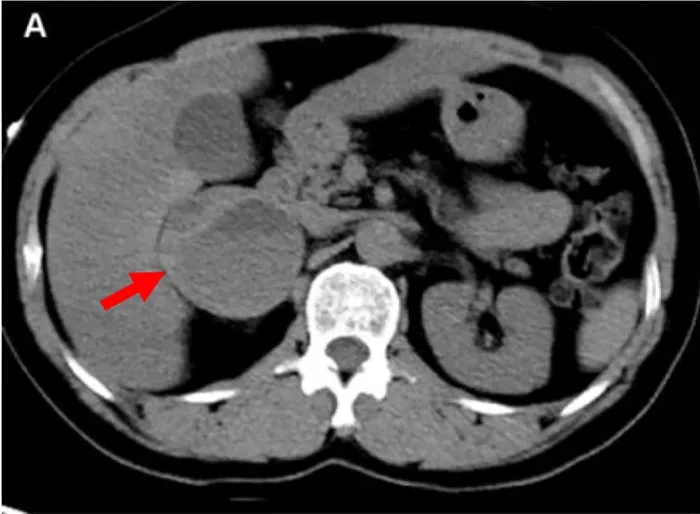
CT of abdomen. A computed tomographic (CT) of the upper abdomen (axial view) shows a 53 mm*58 mm heterogeneous tumor of the right adrenal gland [(A) red arrow.
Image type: radiology (ct)